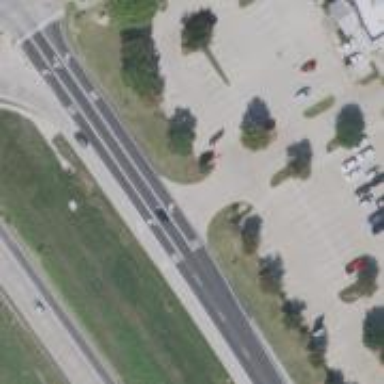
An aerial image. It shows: Tertiary road with asphalt surface.